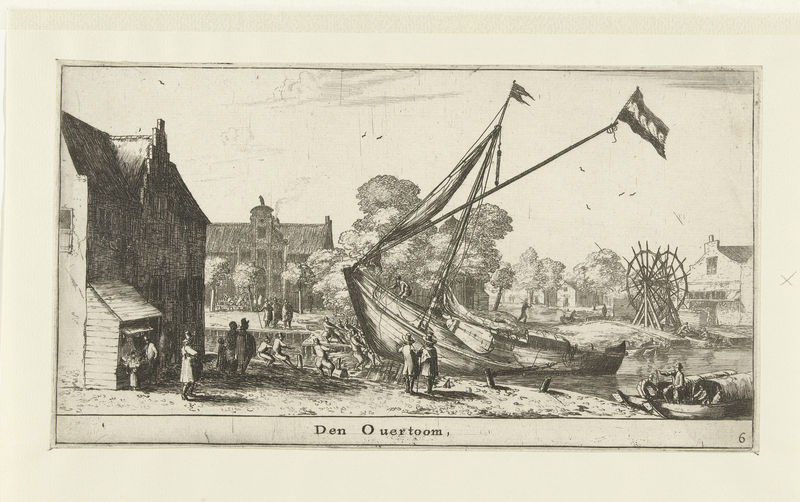
Titel: Overtoom
Künstler: Reinier Nooms
Standort: Amsterdam
Institution: Rijksmuseum
Schlagwörter: gemälde, menschen, männer, schwarz, weiss, haus, niederlande, häuser, mühle, boot, schiff, fahne, flagge, ziehen, sinken, deutsch, schauspiel, radierung, stich, ankunft, römisch, ins wasser lassen, rausziehen, an land ziehen, den iuertoom